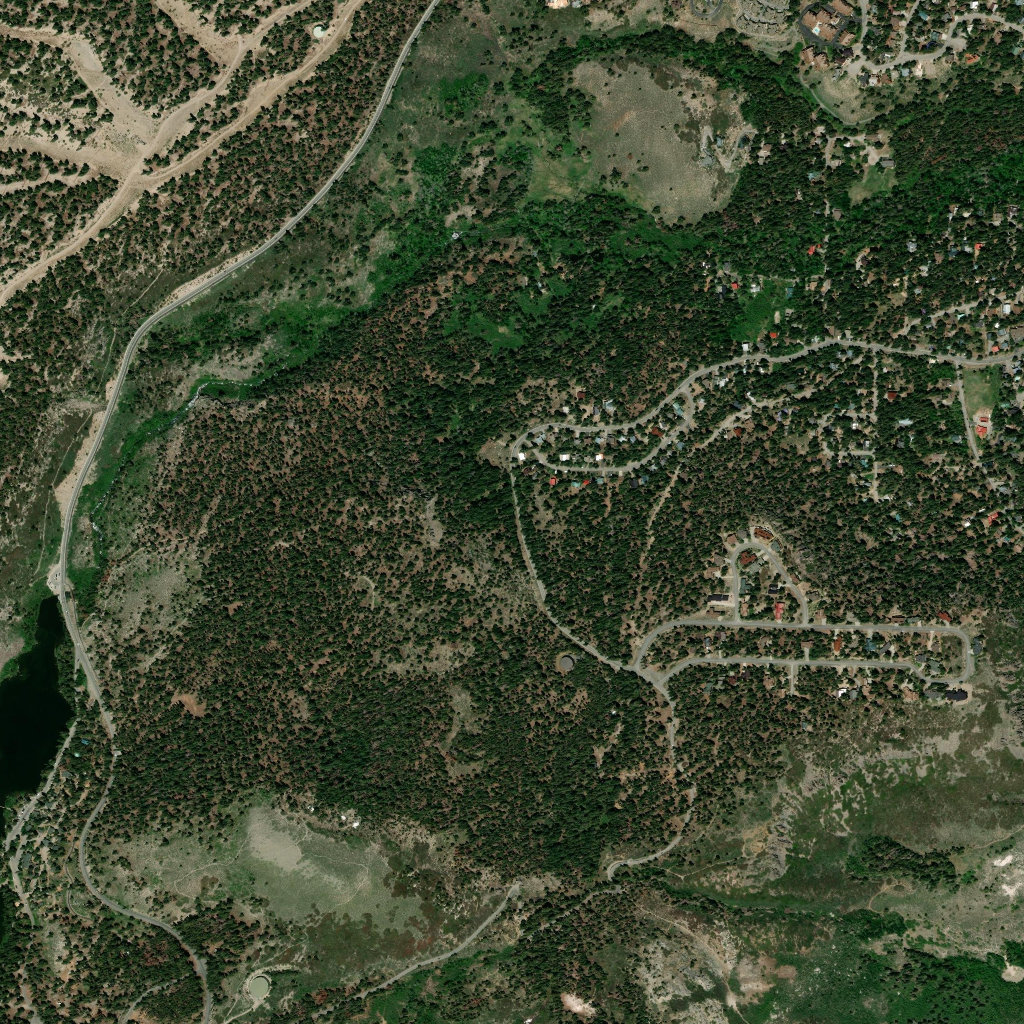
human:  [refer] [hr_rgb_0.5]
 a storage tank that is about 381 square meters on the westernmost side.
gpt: <box>[[30, 2, 31, 3, 0]]</box>

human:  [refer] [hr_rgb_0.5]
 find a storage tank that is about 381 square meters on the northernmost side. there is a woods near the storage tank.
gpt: <box>[[30, 2, 31, 3, 0]]</box>